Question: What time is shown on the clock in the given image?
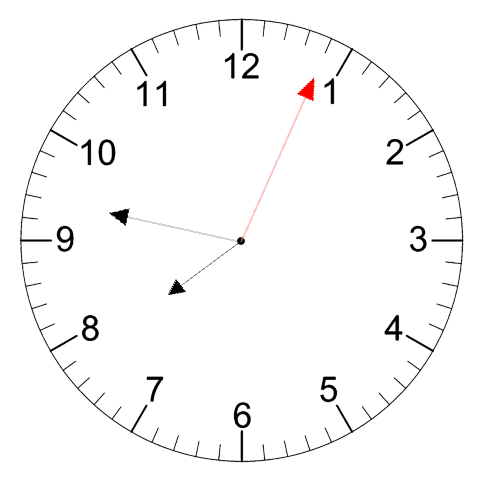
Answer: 07:47:04